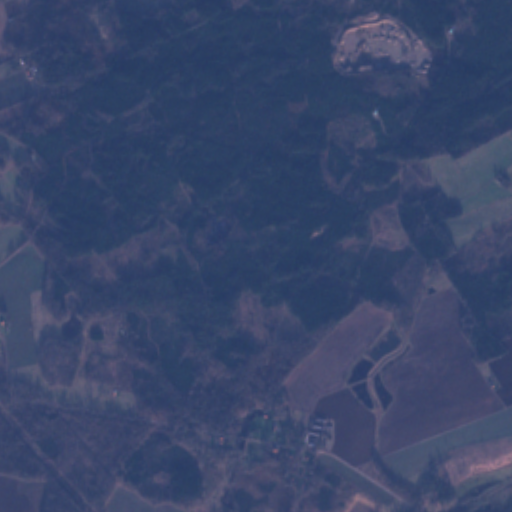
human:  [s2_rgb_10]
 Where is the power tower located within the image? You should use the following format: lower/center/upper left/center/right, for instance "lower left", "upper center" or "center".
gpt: The power tower is located in the lower left of the image.
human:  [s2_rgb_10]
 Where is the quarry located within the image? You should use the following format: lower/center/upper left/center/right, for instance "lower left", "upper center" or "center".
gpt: The quarry is located in the upper right of the image.
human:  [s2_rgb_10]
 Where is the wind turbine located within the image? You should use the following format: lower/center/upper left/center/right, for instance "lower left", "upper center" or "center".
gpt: The wind turbine is located in the upper right of the image.
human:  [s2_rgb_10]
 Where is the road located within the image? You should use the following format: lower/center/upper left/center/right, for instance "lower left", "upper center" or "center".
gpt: There is no road in the image.